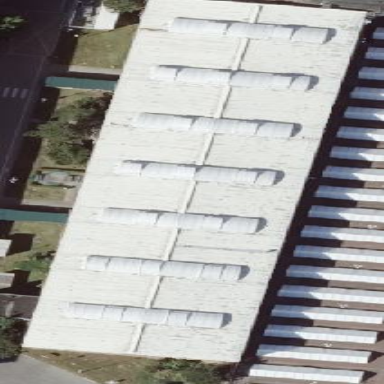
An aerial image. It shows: Industrial building.